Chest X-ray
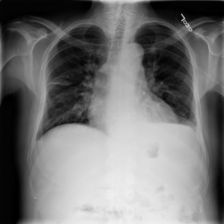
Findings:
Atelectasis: positive
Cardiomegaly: negative
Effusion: positive
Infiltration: positive
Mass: negative
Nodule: negative
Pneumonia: negative
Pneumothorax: negative
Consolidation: negative
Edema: negative
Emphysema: negative
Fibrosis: negative
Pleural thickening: negative
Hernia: negative